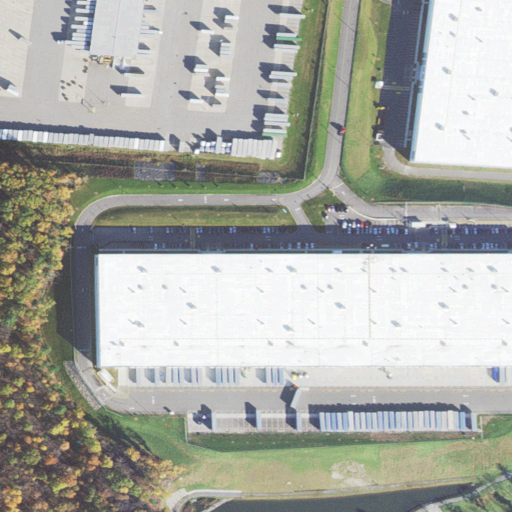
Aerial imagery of mountain in Massachusetts named Rock Hill containing high intensity development, medium intensity development, deciduous forest, low intensity development, grassland, and open development